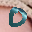
Label: 0